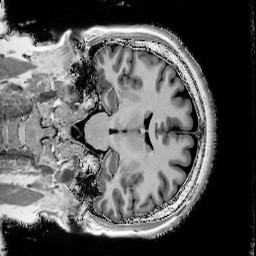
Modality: T1w
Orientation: coronal
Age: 50
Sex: female
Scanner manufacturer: siemens
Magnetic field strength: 3 T
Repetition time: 5 s
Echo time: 0.00298 s